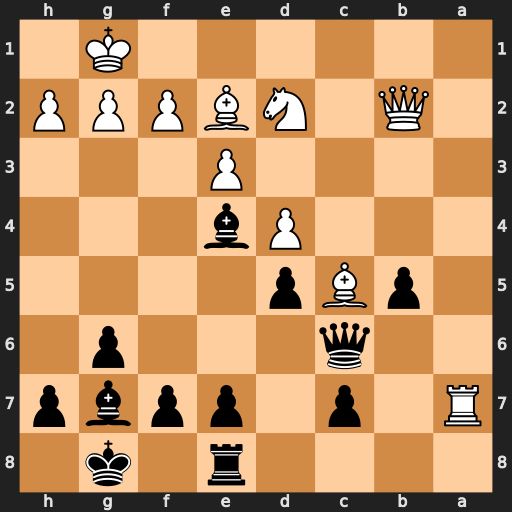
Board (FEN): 4r1k1/R1p1ppbp/2q3p1/1pBp4/3Pb3/4P3/1Q1NBPPP/6K1
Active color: b
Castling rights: -
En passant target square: -
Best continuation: Qxc5 dxc5 Bxb2 Nxe4 dxe4